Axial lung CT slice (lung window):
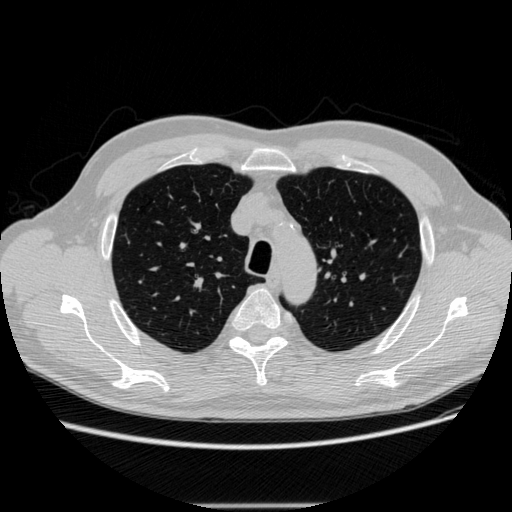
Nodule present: no